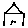
Label: house